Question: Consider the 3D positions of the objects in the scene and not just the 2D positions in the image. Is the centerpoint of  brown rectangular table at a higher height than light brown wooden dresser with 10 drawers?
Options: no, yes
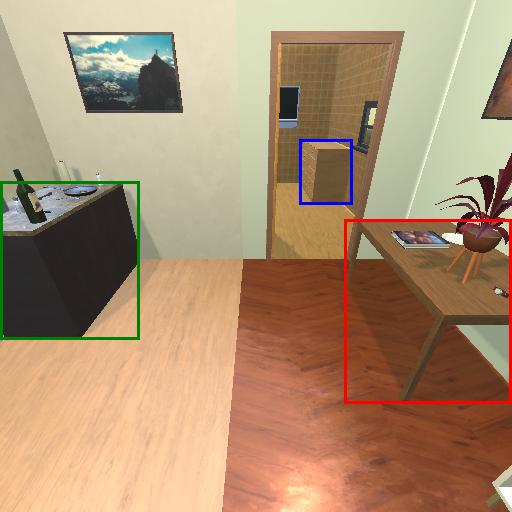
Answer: no